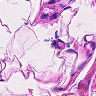
Metastatic tissue present: no